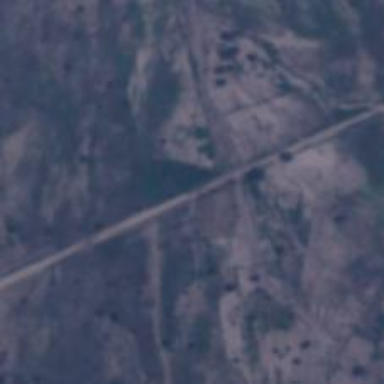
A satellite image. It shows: Trunk highway.